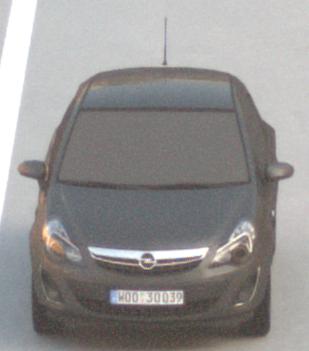
Make: Opel
Model: Corsa 1.2
Detailed model: Corsa (D)
Model produced from: 2011/01
Model produced until: 2014/08
Doors: 3
Color: gray
Road condition: dry road
Daytime: sunrise or sunset
Contrast: low contrast